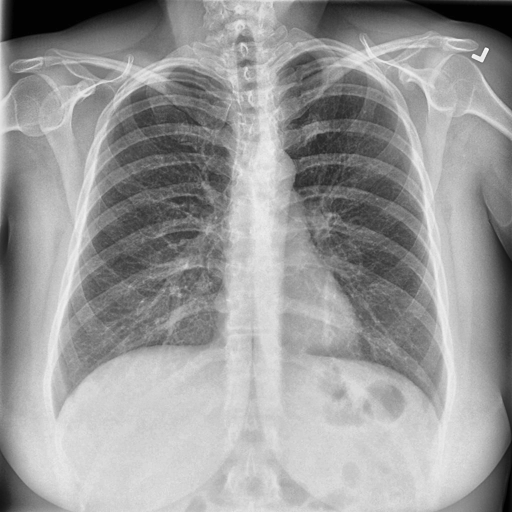
Finding: NORMAL